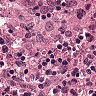
Metastatic tissue present: no